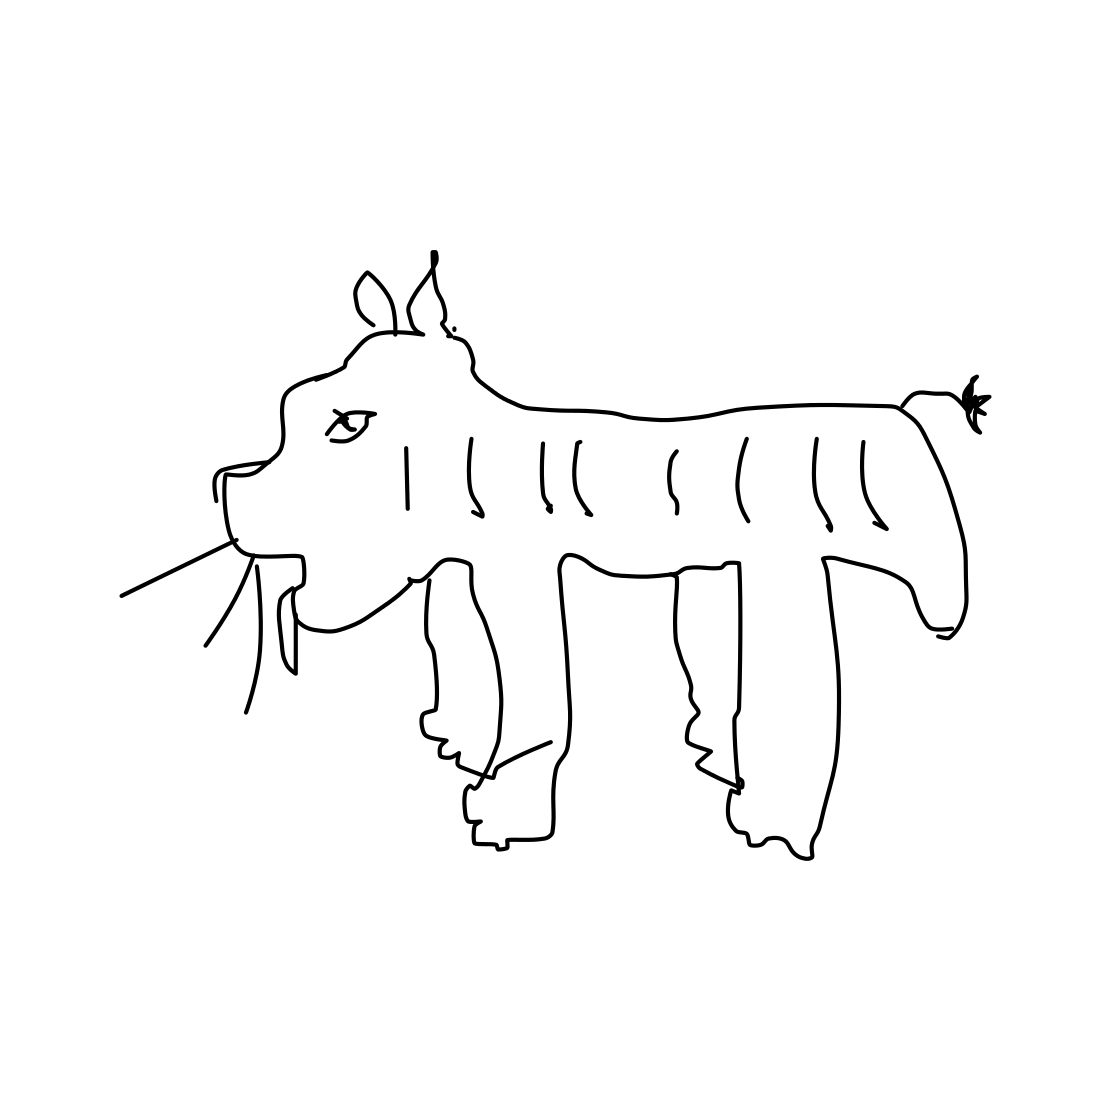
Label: tiger